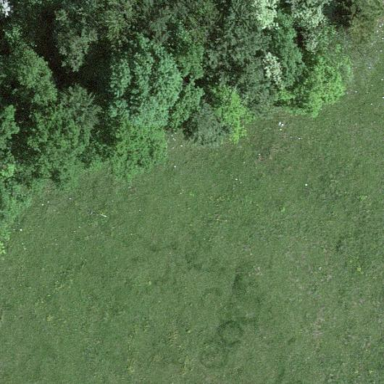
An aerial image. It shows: Forest area.